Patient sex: F
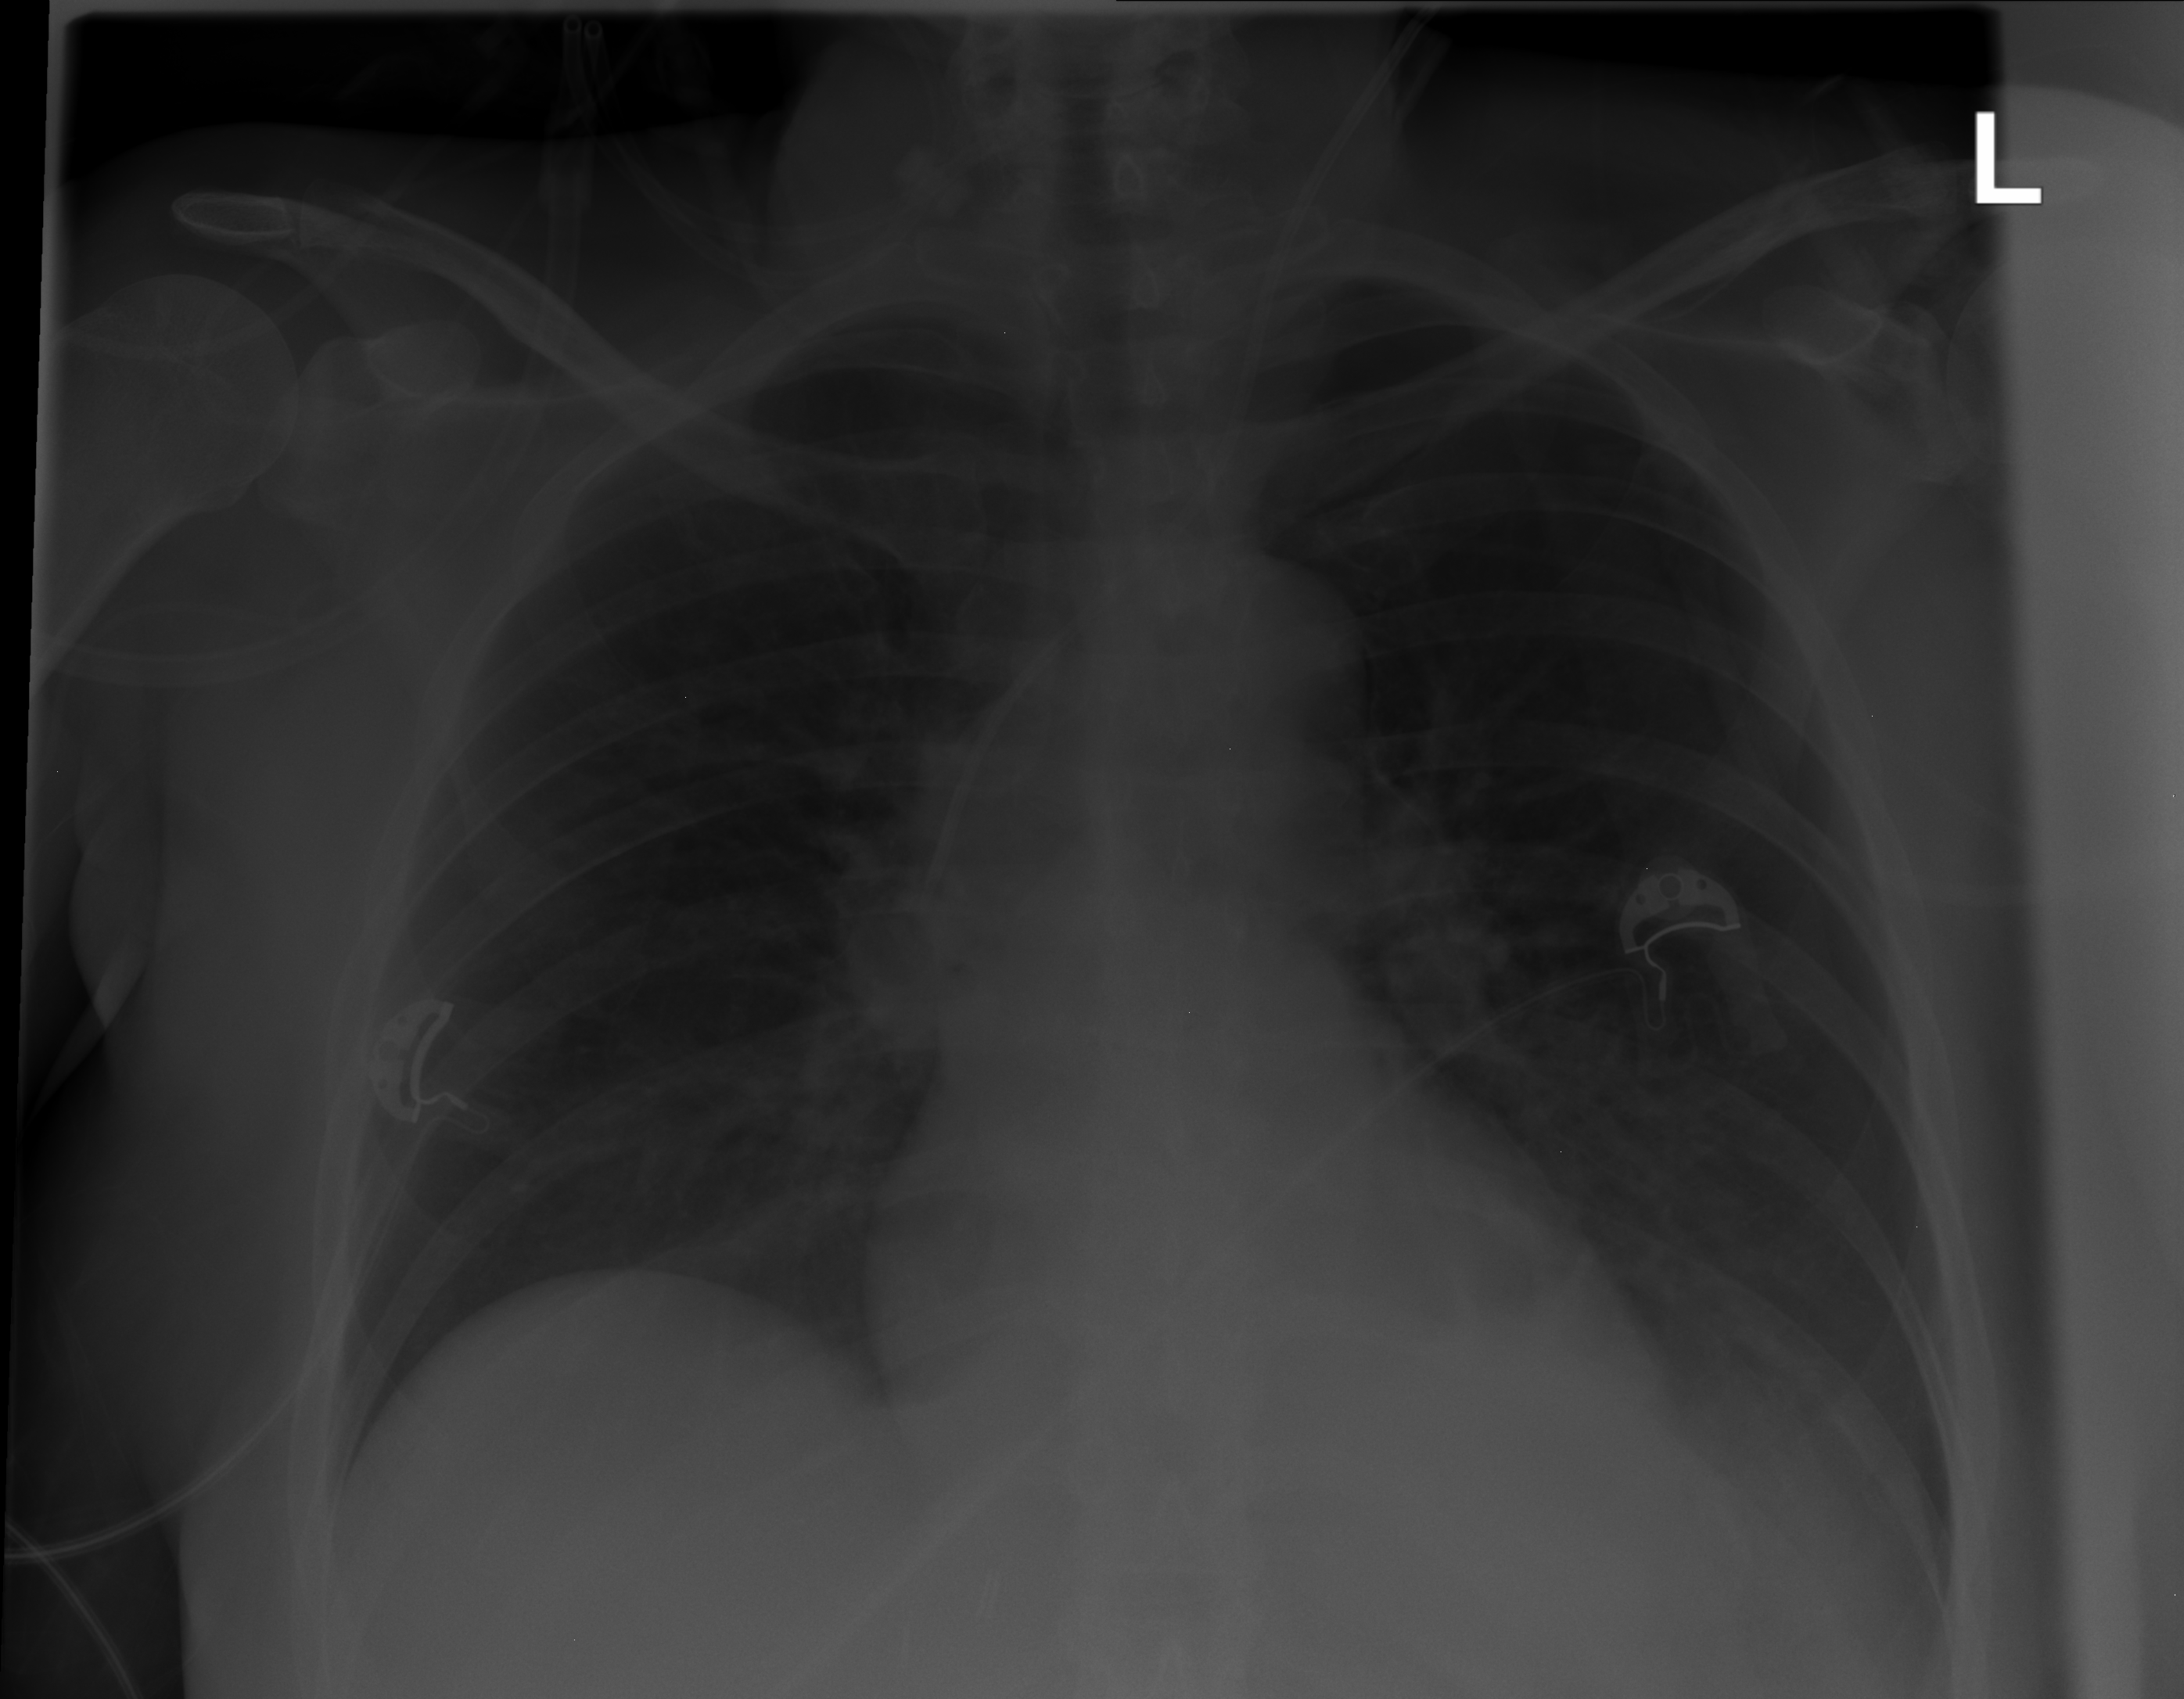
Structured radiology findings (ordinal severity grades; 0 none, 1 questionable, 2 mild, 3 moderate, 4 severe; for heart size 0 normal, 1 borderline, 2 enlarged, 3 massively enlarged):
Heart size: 0
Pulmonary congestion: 0
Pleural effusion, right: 0
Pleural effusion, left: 0
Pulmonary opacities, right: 0
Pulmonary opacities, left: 0
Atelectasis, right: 0
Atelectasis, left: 2